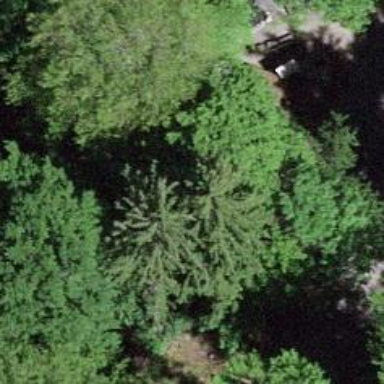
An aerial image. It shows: Picnic shelter provides comfortable rest area.